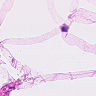
Metastatic tissue present: no